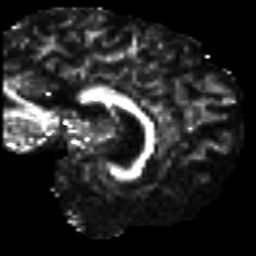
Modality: FA
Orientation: sagittal
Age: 30
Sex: male
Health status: ill
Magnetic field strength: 3 T
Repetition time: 8.4 s
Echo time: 0.0926 s